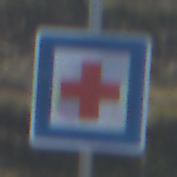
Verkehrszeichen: ErsteHilfe
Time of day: MorningAfternoon
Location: Outdoor (Nature)
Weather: PartlyCloudy
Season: NotSpecified
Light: Natural